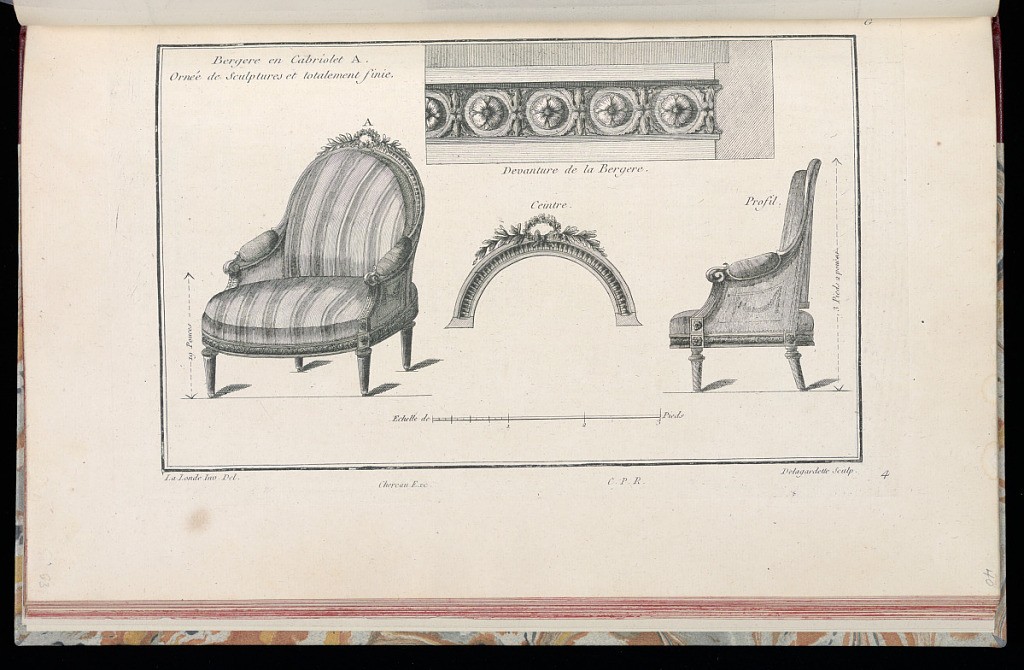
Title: Bergere en Cabriolet Ornée de Sculptures et totalement finie
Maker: Richard de Lalonde, French, active 1780–96
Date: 1775-1788
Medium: Etching on off-white laid paper
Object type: Print
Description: Design for an armchair decorated with striped textile and carved ornament motifs including guilloche, fluting, and a wreath with crossed branches. To the right of the chair is a profile view and details of the carving at the top and around the base of the chair. The plate is signed and numbered.